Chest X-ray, PA view. Patient: 55 years old, sex M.
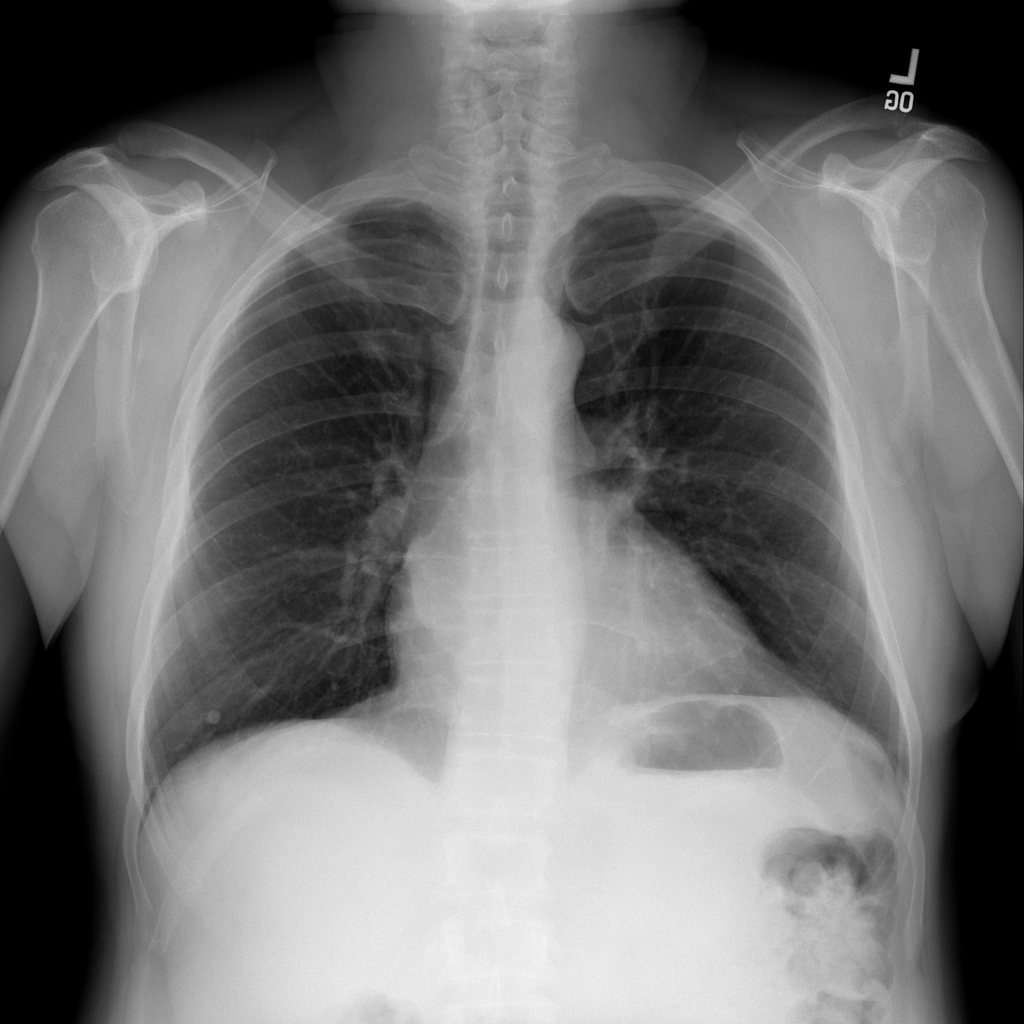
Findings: No Finding